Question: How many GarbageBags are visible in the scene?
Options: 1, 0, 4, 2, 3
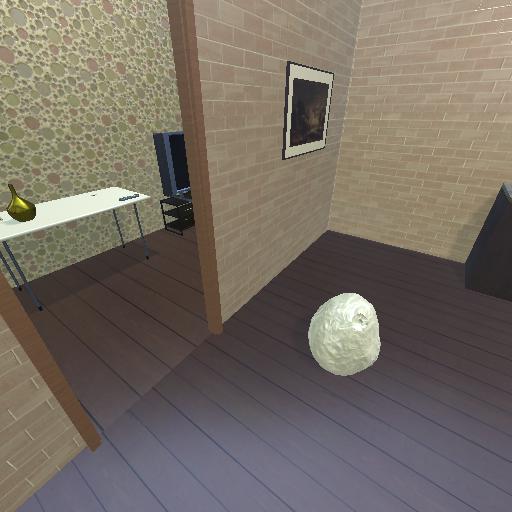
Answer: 1